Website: home-depot
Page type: review-order
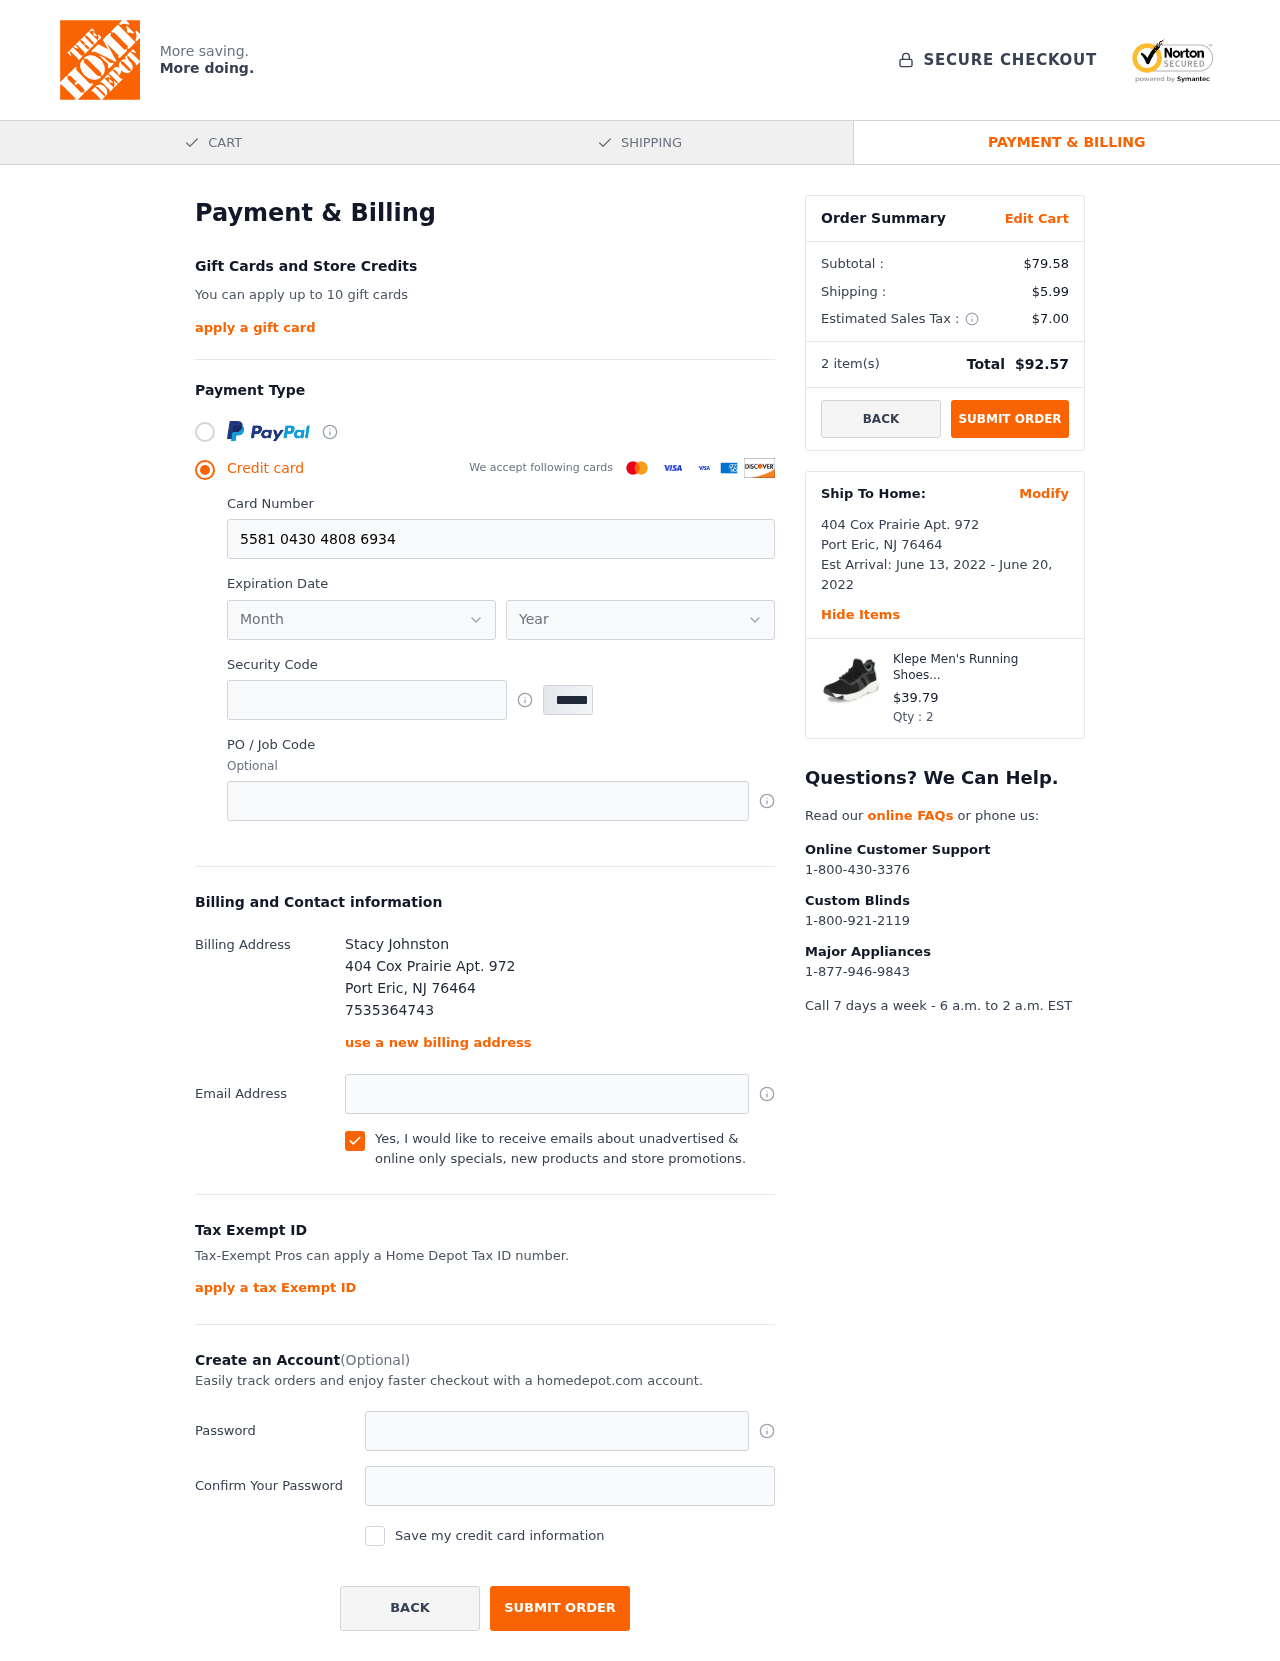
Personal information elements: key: PII_CARD_EXPIRY_MONTH
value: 05
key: PII_CARD_EXPIRY_YEAR
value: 27
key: PII_CITY
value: Port Eric
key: PII_FULLNAME
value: Stacy Johnston
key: PII_PHONE
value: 7535364743
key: PII_POSTCODE
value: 76464
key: PII_STATE_ABBR
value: NJ
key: PII_STREET
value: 404 Cox Prairie Apt. 972
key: PII_CARD_NUMBER
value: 5581 0430 4808 6934
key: PII_CARD_CVV
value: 451
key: PII_EMAIL
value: stacy_johnston@hotmail.com
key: PII_STREET2
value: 404 Cox Prairie Apt. 972
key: PII_POSTCODE2
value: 76464
Product elements: key: PRODUCT1_NAME
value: Klepe Men's Running Shoes-8 UK (40 EU) (7 US) (KP031/BLK)
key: PRODUCT1_PRICE
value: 39.79
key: PRODUCT1_QUANTITY
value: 2
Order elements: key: ORDER_SUBTOTAL
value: $79.58
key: ORDER_SHIPPING_COST
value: $5.99
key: ORDER_TAX
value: $7.00
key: ORDER_NUM_ITEMS
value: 2
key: ORDER_TOTAL
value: $92.57
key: ORDER_SHIPPING_DATE
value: June 13, 2022
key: ORDER_DELIVERY_DATE
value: June 20, 2022